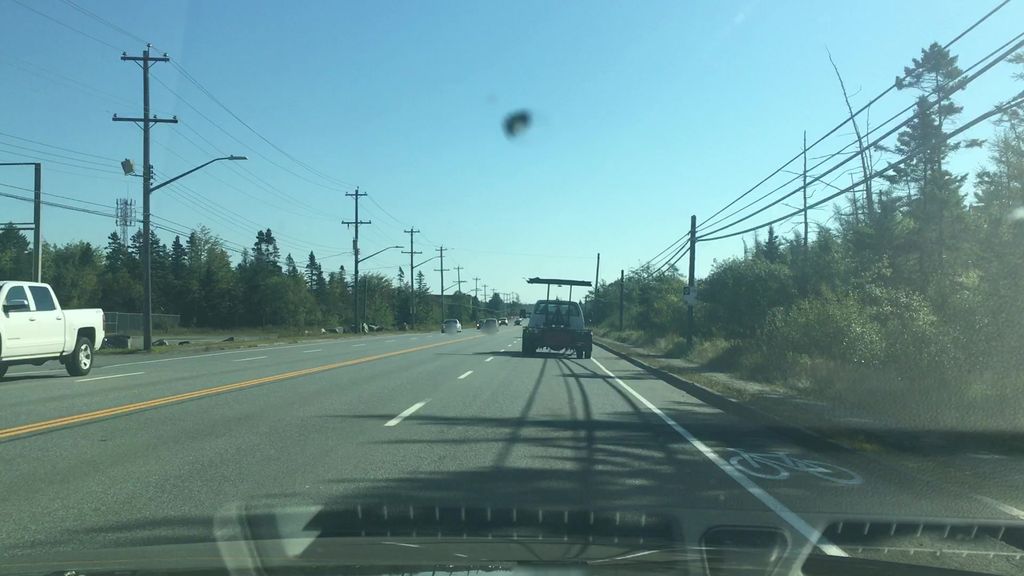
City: halifax